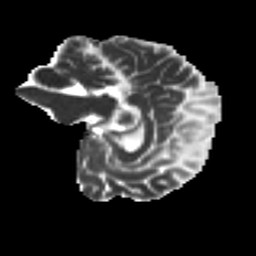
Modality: MD
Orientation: sagittal
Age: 31
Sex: male
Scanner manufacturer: ge
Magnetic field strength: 3 T
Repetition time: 7.8 s
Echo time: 0.0606 s